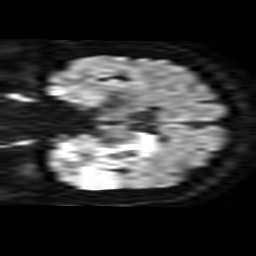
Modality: TRACE
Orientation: coronal
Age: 58
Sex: male
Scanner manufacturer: philips
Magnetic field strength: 3 T
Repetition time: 4.115 s
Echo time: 0.06134 s